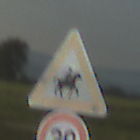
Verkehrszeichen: ReiterLinks
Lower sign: Geschwindigkeit30
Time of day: MorningAfternoon
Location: Outdoor (Nature)
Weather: Clear
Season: NotSpecified
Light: Natural